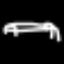
Label: bed